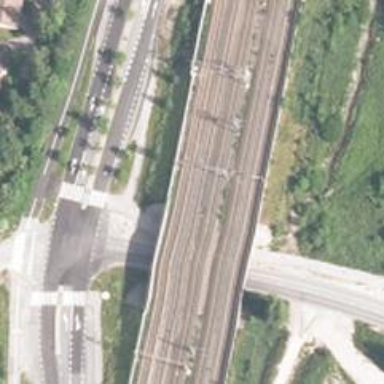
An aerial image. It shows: Bridge used by trains with continuous electrified contact lines.